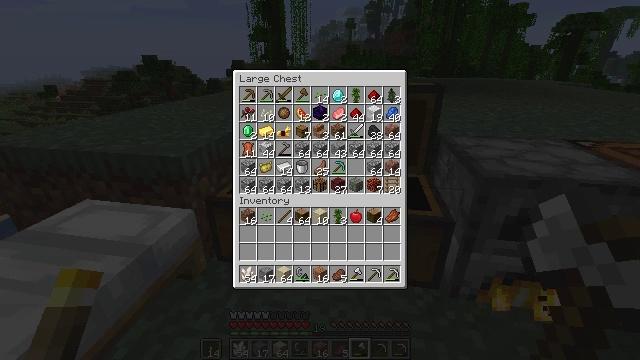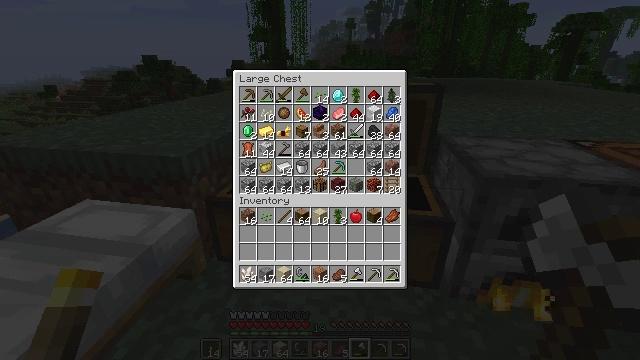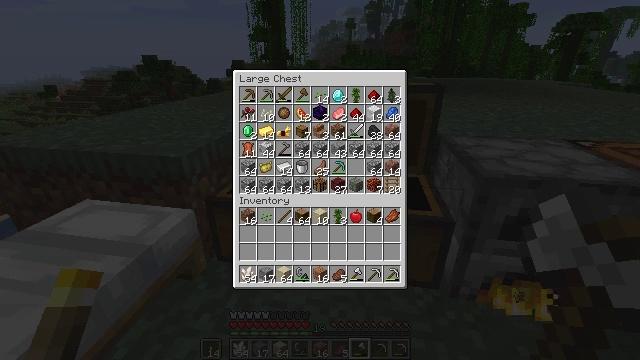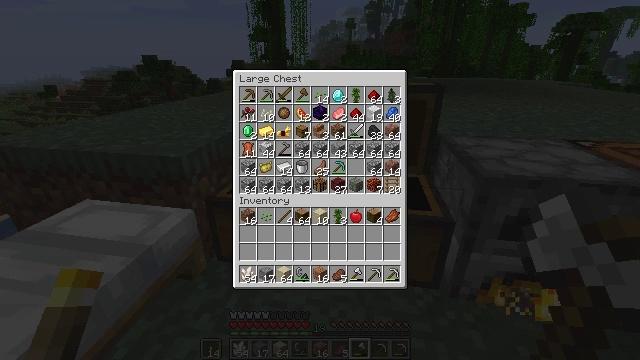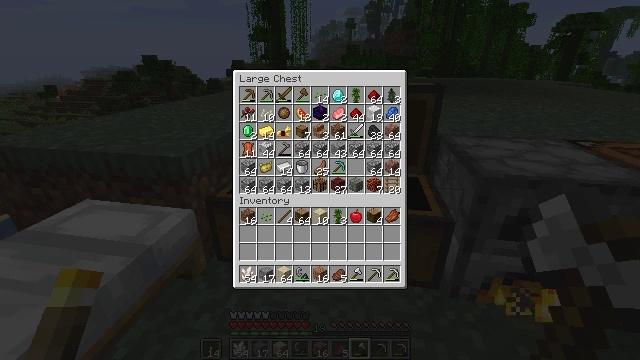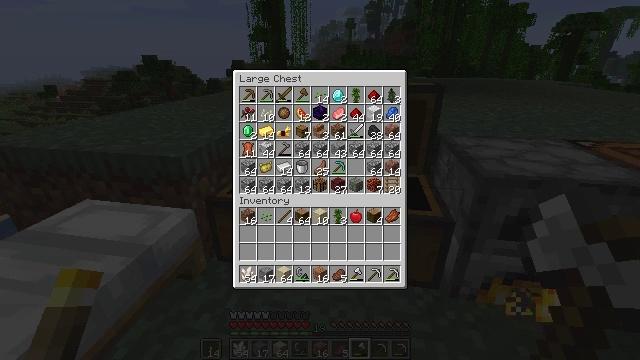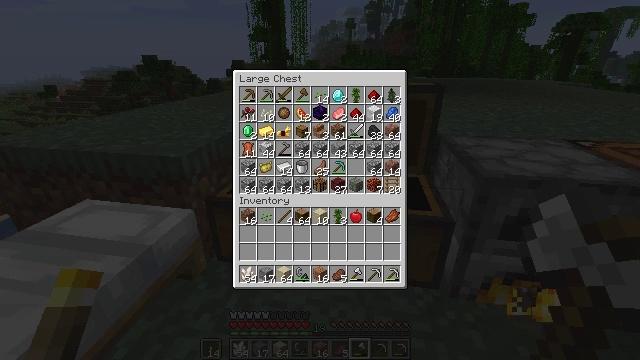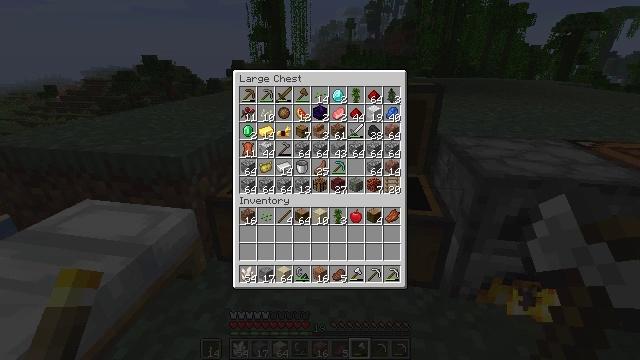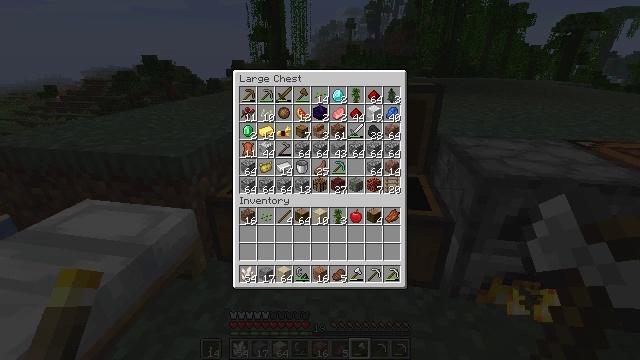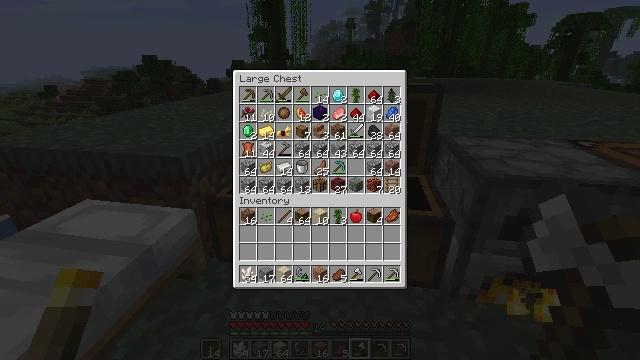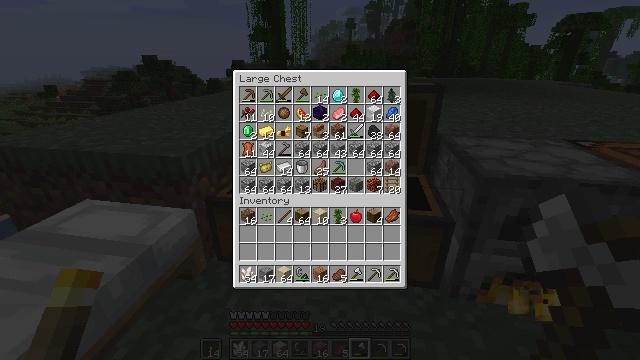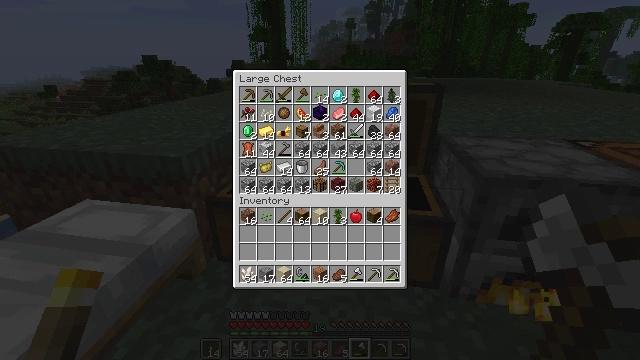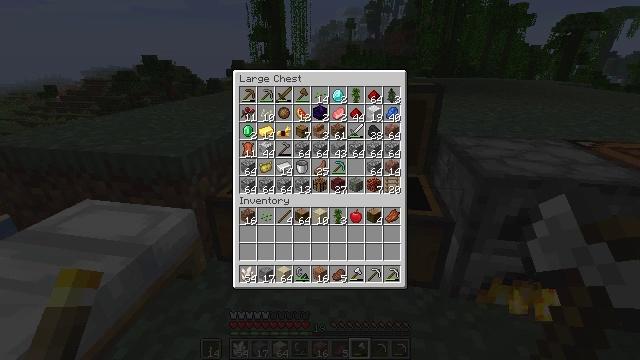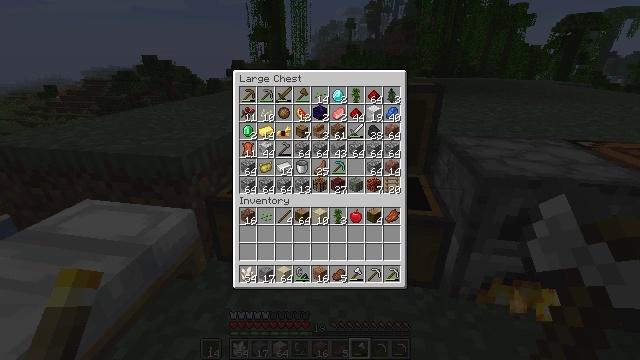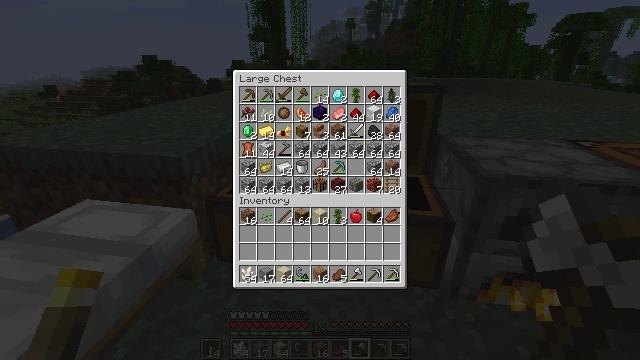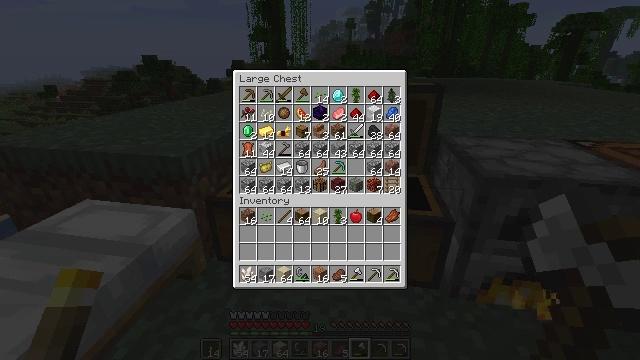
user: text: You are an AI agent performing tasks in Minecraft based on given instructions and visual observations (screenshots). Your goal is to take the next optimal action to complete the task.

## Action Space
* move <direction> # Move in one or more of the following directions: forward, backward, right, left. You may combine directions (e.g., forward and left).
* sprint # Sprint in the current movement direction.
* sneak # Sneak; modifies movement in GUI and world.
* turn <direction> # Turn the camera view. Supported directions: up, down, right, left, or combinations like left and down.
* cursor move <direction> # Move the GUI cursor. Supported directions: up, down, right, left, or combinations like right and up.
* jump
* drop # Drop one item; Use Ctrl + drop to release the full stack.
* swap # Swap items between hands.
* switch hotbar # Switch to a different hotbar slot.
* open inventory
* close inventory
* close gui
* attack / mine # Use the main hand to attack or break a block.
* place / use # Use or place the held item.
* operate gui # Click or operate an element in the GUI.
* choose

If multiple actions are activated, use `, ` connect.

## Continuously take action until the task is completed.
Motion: motion action
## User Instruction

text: Use the crafting table to make a diamond shovel.
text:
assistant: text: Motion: no_op
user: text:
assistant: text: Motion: no_op
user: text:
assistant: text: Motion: no_op
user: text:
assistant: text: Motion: no_op
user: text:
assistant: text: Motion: no_op
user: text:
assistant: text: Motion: no_op
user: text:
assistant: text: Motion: no_op
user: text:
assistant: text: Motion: no_op
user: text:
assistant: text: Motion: no_op
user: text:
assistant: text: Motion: no_op
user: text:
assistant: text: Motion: no_op
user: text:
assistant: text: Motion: no_op
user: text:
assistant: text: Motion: no_op
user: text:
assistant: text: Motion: no_op
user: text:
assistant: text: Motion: no_op
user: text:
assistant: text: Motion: no_op
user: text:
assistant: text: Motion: no_op
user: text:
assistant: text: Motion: no_op
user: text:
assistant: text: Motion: no_op
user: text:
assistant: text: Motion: no_op
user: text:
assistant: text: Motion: no_op
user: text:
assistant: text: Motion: no_op
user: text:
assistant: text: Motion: no_op
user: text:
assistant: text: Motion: no_op
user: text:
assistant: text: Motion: no_op
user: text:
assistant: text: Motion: no_op
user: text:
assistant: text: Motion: no_op
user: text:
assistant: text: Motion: no_op
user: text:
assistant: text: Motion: no_op
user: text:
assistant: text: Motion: no_op